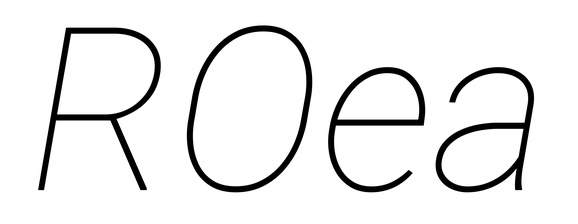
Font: Roboto-Italic_Thin_Italic